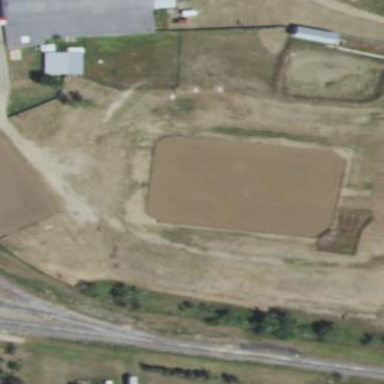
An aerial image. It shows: Equestrian pitch surrounded by fence.